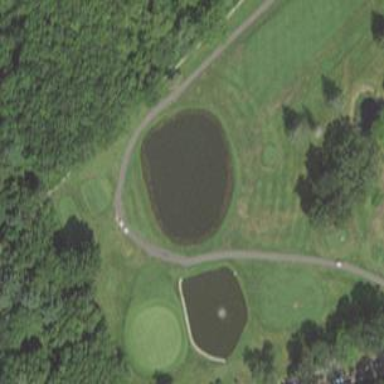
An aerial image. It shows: Water hazard on golf course. The hazard is natural water feature.